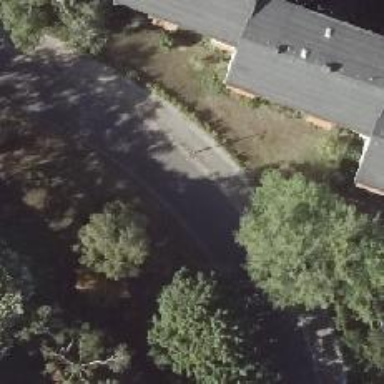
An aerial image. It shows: Residential road with asphalt surface and separate sidewalk. There is perpendicular parking on the left side of the street.